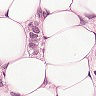
Metastatic tissue present: yes